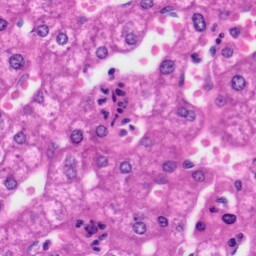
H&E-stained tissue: Liver